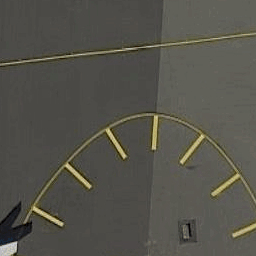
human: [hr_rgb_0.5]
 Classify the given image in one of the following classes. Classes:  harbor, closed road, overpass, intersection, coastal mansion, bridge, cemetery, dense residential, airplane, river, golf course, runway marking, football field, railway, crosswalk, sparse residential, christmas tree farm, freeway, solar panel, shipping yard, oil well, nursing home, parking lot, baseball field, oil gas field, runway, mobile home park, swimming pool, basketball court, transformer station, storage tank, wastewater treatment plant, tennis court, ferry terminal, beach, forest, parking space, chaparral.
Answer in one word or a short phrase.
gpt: runway marking